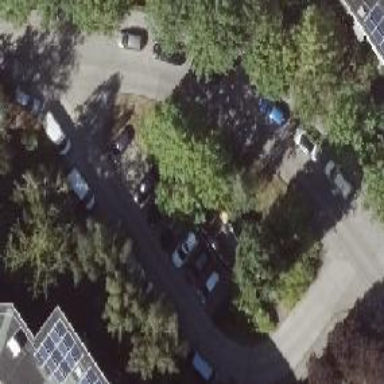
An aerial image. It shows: Street-side parking area.